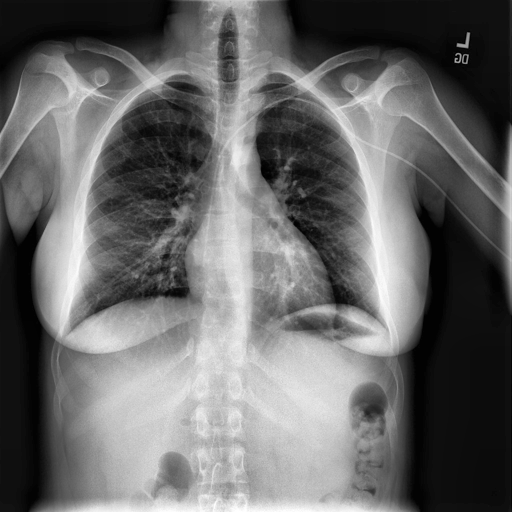
Finding: NORMAL